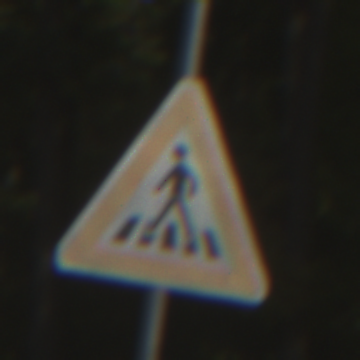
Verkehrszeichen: FussgaengerueberwegRechts
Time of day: MorningAfternoon
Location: Outdoor (Suburban)
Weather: Clear
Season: NotSpecified
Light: Natural